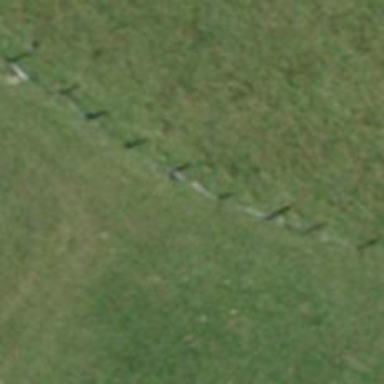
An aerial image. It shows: Fence.